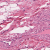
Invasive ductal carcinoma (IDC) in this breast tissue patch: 0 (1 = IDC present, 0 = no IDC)